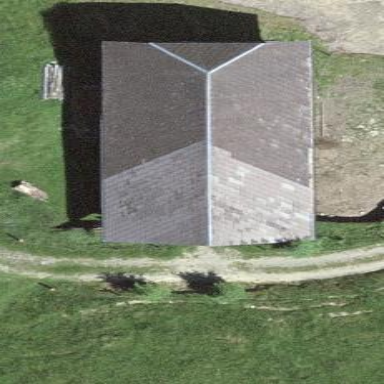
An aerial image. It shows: Farm auxiliary building.